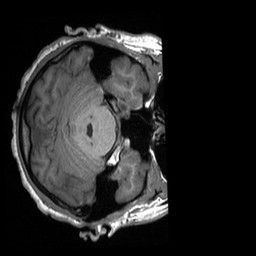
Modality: T1w
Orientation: axial
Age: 27
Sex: male
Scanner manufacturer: siemens
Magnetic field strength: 3 T
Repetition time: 1.9 s
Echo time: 0.00226 s